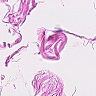
Metastatic tissue present: no